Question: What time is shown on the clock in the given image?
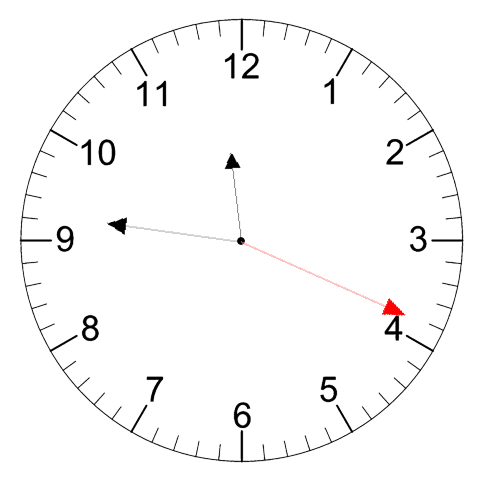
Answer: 11:46:19